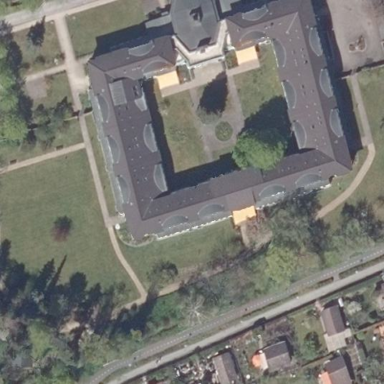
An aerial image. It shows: Monastery with religious land use.